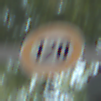
Verkehrszeichen: Geschwindigkeit120
Umgebung: Outdoor, Suburban
Tageszeit: SunriseSunset
Wetter: Clear
Licht: Natural
Jahreszeit: NotSpecified
Kontrast: HighContrast